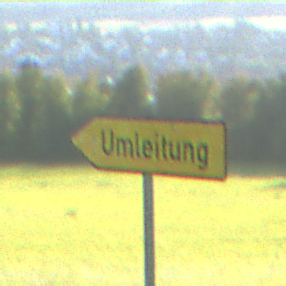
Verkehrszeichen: UmleitungswegweiserLinksweisend
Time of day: MorningAfternoon
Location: Outdoor (Nature)
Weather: PartlyCloudy
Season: NotSpecified
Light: Natural